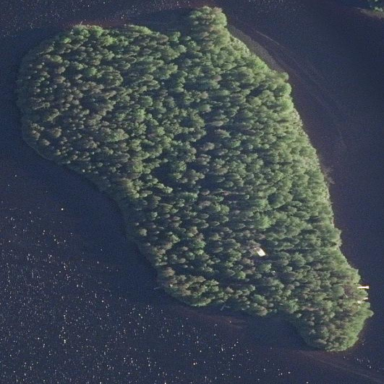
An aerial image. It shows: Islet covered with woodland.